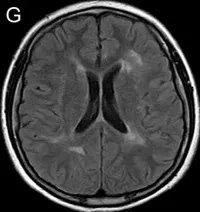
Magnetic resonance imaging findings. MRI in May 2020 exhibited multiple FLAIR hyperintense lesions (periventricular, juxtacortical, left caudex cerebri, left temporal lobe).
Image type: radiology (mri)